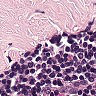
Metastatic tissue present: no